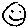
Label: smiley face